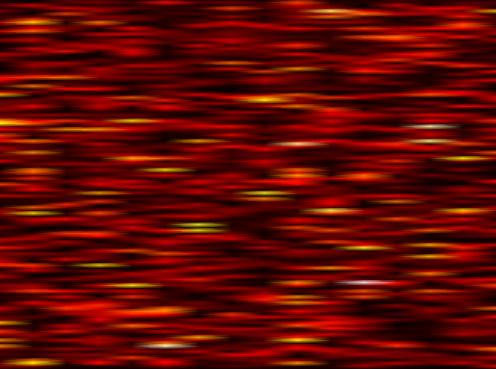
Label: UFMC